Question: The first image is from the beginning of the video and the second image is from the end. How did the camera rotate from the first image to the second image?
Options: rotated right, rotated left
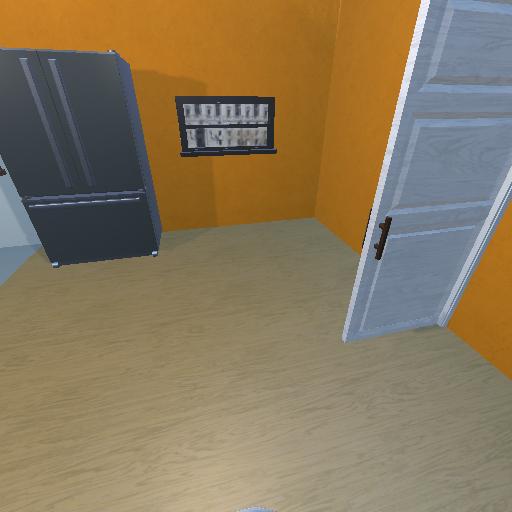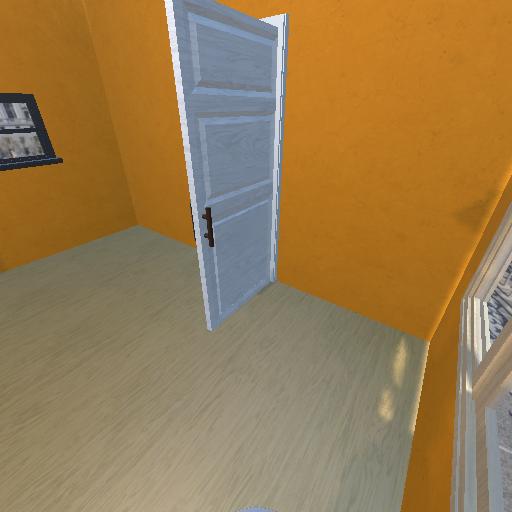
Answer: rotated right